Question: I've been given some instructions to "fix the CSS problems" with a website that is based on WordPress. A co-worker of mine was making changes to this website in our development environment. I believe he switched to a different theme, in addition to several small changes to the template and site content.
Upon first navigating to the website, it was immediately apparent that there is some broken CSS going on.
A quick look at the source code and I can see that there are a ton of linked JavaScript and CSS files. I have two theories:
1. Perhaps there exists some overlap in the IDs and/or classes used by the various stylesheets, which has caused undesired results in page rendering.
2. There are too many HTTP requests being sent off by the browser, causing some of them to be ignored. Is this at all possible?
What appears to be the problem, and how should I go about getting this fixed?

I originally posted a link to the website for two reasons:
1. This is not something that can be easily replicated in a fiddle.
2. I felt as though there would be a greater chance of getting my question answered if people were able to go to the page themselves and inspect the problem.
Someone felt as though I should remove the link, so I honored their request and replaced it with an image.
That's fine. You can see the problem in the picture, and you can see a glimpse on the right of just how many JS/CSS files are being included. If you really care to see the website, you can figure it out with enough digging.
Anyways, and maybe I'm overreacting, but I think it was quite harsh to vote to have this post deleted as a result. I am a user just like everyone else trying to get my questions answered. This is not my website. There is no deceptive, underlying motive that I have for making this post, other than I want to get this fixed.
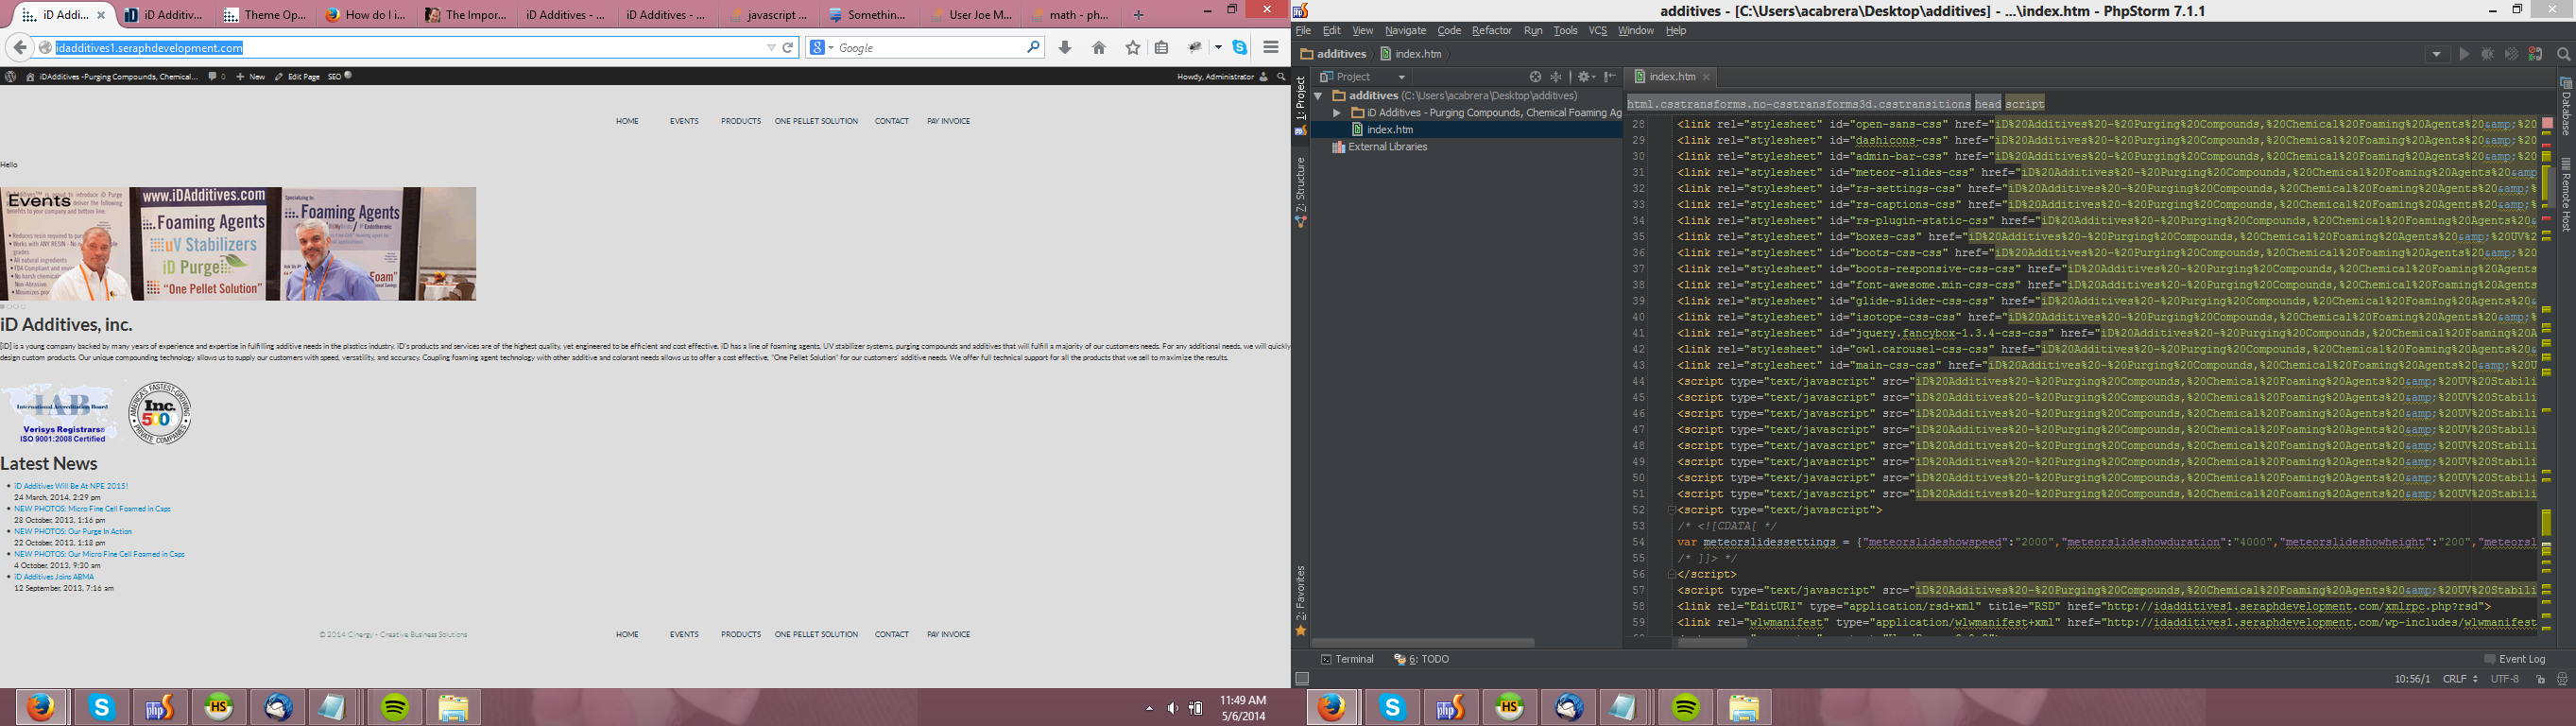
Answer: I think the best approach here is to use Developer Console in Google Chrome or Firebug extension in Mozilla Firefox to investigate the problem.
First of all open tab and refresh your page. You will see all loaded resources. This way you will be able to examine your first theory (if some CSS resources are not loaded). Although, I've never heard of a limit to the number of CSS resources.
Second of all open tab and select a problematic elements on the page. Use panel on the right to investigate what actually happening with the CSS. You will be able to see what rules comes from what files and what rules get's overridden.
As a good advice - consider to remove all the extraneous elements and resources from the page. Leave only the bare minimum. That way it will be much easier for you to find the problem. You will be able to add additional resources later, one at a time. Also, consider disabling JavaScript - it will help you to isolate static CSS problems from dynamic ones.
I can't be more specific considering the format of your question and the lack of example. if you will provide further details or more specific questions I will be glad to update and extend my answer.
### UPDATE #1:
Considering your malware problem. Try to find all affected files (that is corrupted by injection), start with your HTML and work toward JavaScript's. Then replace all corrupted files with original ones. Re-download a theme for example.
Also consider to check your project for extraneous PHP files. Recently, I've encountered a problem myself with one WordPress installation: there was a PHP file injected to a theme directory that was sending tons of SPAM-messages from our server. Nasty.
I hope it helps, cheers!